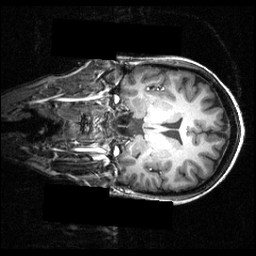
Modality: T1w
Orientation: coronal
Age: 28
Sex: female
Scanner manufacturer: siemens
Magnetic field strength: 3.951 T
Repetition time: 1.5 s
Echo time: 0.00335 s